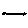
Label: line